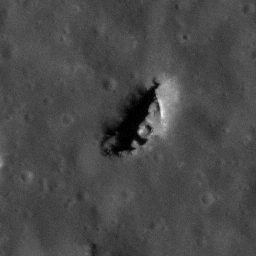
Pit: Copernicus 4
Host crater: Copernicus
Host type: impact_melt
Lunar coordinates: latitude 10.329, longitude 339.621